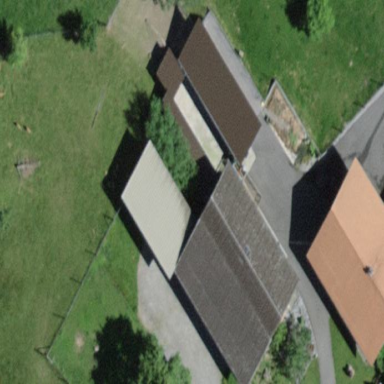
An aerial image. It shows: Barn.